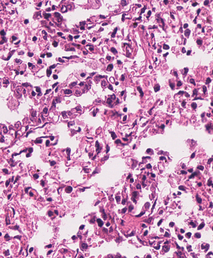
Tumor epithelial tissue: no
Tumor-associated stroma tissue: no
Normal tissue: yes